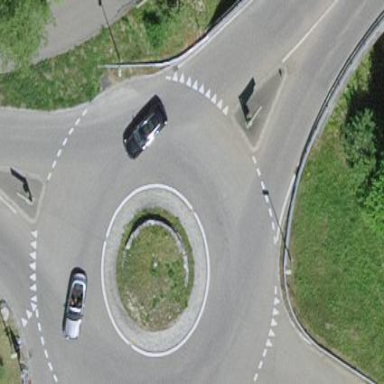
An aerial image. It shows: Primary highway intersecting roundabout.